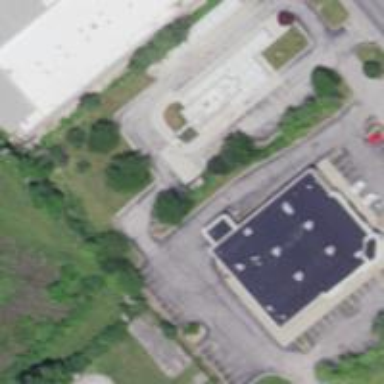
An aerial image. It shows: Commercial building housing pharmacy.